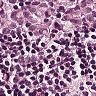
Metastatic tissue present: yes